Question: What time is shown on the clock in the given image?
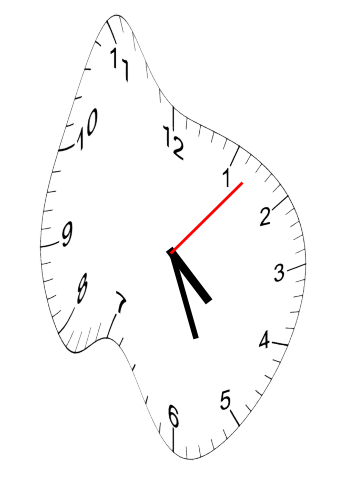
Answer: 04:26:07